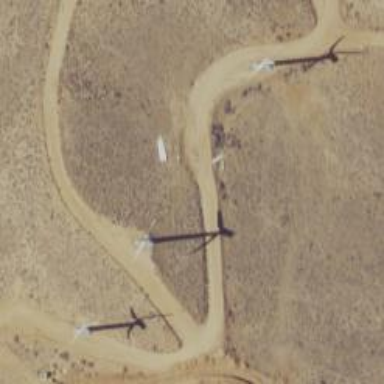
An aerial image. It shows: Wind turbine generating power.